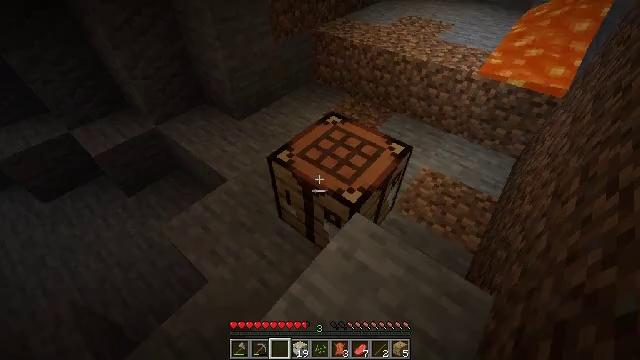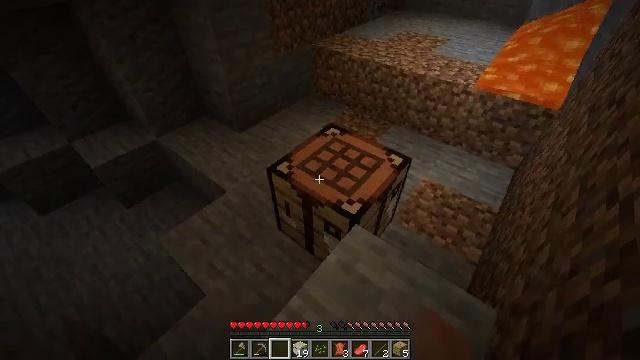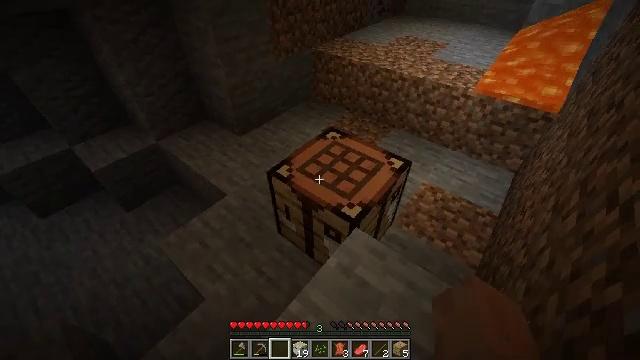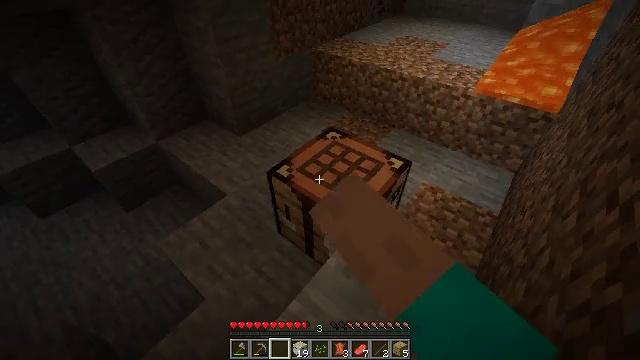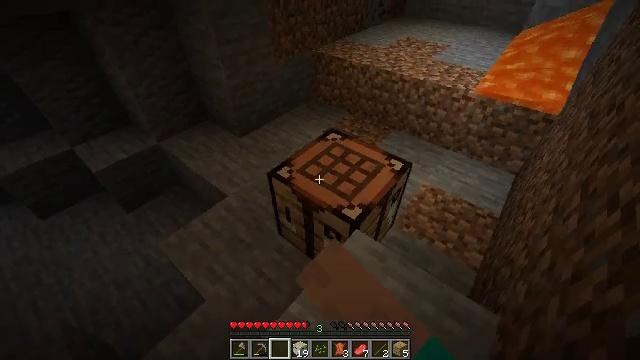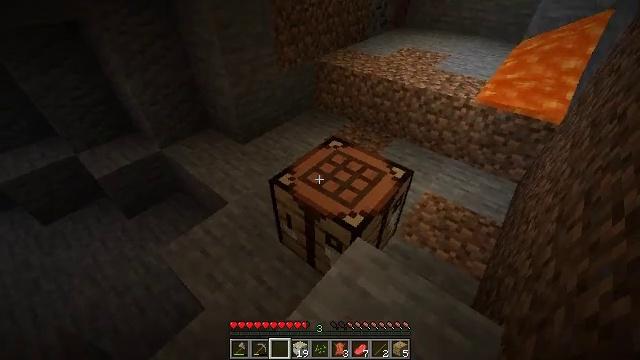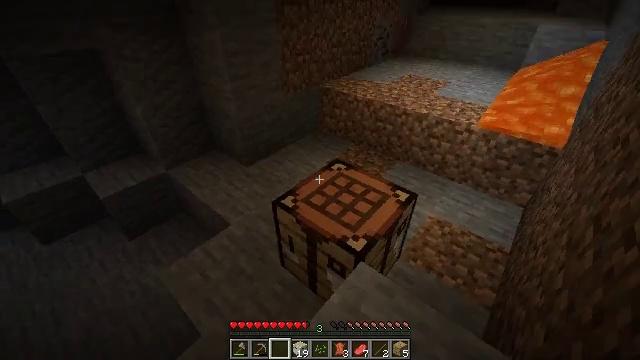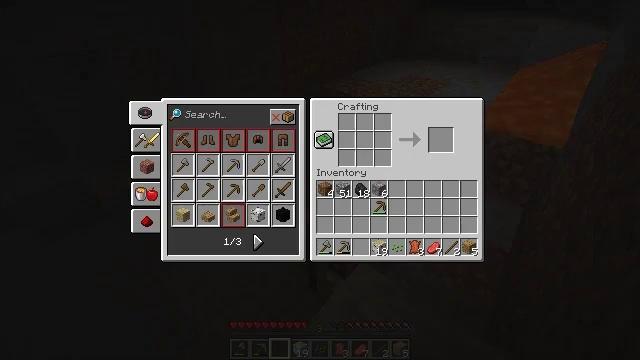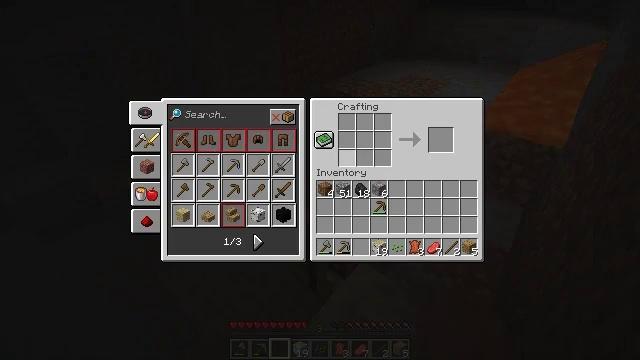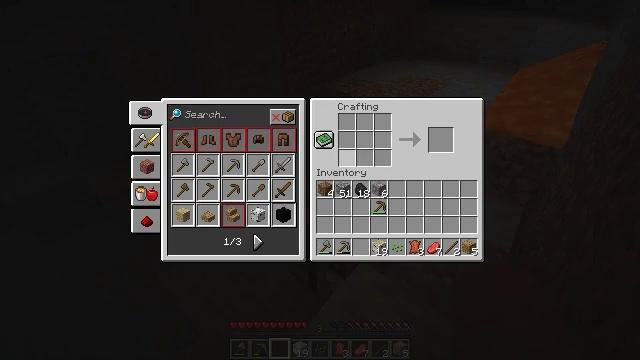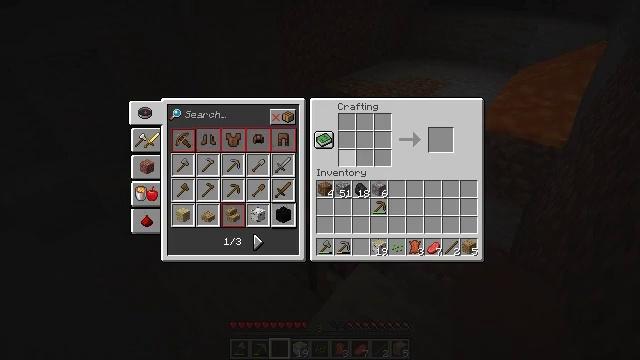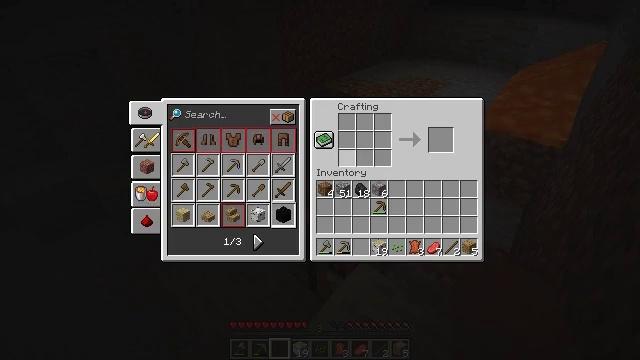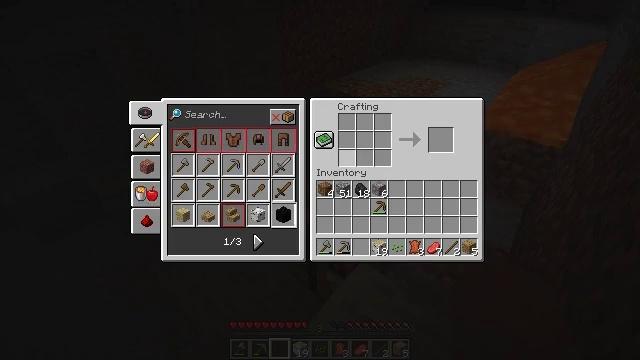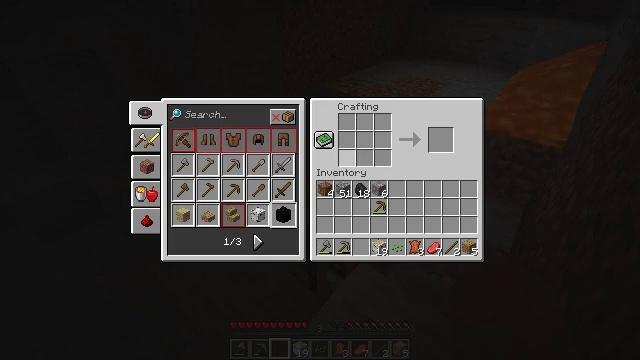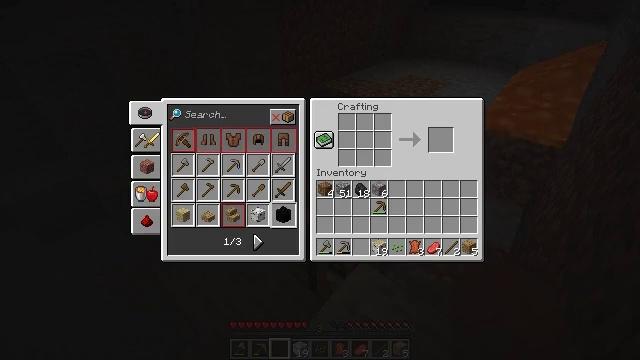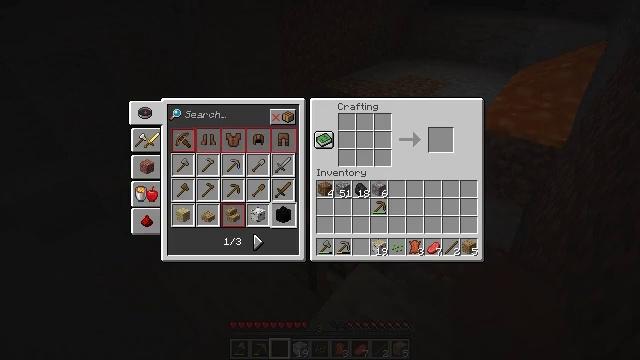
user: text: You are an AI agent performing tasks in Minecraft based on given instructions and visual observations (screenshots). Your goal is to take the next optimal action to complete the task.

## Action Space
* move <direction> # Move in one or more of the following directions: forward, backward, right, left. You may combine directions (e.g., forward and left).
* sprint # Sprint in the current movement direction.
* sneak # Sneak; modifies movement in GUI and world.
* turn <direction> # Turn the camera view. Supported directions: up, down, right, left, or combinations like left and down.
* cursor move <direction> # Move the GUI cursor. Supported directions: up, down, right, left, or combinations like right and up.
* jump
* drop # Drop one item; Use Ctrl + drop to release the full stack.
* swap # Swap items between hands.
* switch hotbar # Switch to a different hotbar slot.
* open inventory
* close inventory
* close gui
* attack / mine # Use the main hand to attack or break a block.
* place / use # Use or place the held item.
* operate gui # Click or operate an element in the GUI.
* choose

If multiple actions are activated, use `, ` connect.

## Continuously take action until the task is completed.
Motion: motion action
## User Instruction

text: Craft a furnace.
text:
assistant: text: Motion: turn up
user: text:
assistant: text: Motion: use / place
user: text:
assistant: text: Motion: use / place
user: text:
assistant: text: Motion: use / place
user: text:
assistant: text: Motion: turn up, use / place
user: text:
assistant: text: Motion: turn up
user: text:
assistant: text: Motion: cursor move up, open gui
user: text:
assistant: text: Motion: cursor move right and down
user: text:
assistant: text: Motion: no_op
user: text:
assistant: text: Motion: no_op
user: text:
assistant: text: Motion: no_op
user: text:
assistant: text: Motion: no_op
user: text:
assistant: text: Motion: no_op
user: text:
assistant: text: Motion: cursor move left and down
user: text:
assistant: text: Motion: cursor move left and down
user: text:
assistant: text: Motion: no_op
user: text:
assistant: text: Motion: no_op
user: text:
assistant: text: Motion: no_op
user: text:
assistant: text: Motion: no_op
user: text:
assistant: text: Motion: sneak, cursor move left and down
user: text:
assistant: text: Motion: sneak, cursor move left and down
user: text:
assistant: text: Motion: sneak
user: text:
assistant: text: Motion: sneak
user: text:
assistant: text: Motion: sneak
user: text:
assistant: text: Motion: no_op
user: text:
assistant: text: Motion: no_op
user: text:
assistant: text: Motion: no_op
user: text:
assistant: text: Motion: no_op
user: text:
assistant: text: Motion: no_op
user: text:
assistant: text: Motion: no_op